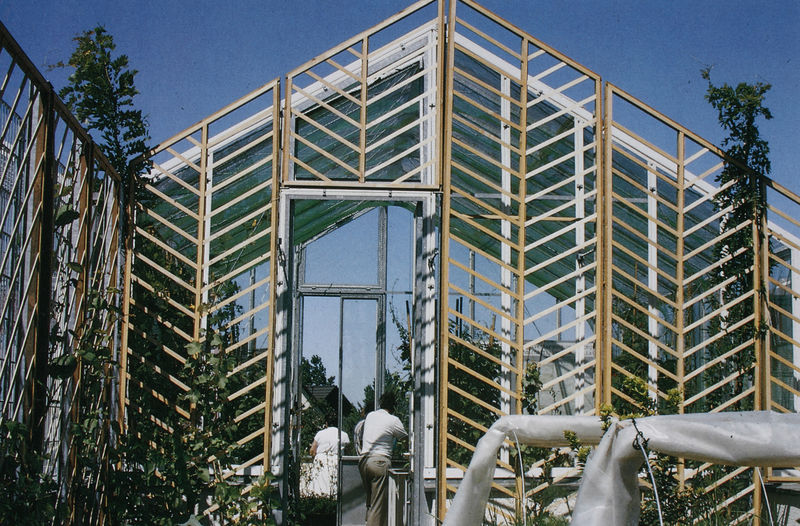
Titel: Grüne Häuser, Ansicht Wintergarten
Künstler: Thomas Herzog
Standort: Berlin
Institution: Bundesgartenschau 1985
Schlagwörter: blau, himmel, mann, schatten, weiß, grün, menschen, ocker, fenster, frau, glas, holz, licht, rücken, tür, dach, gebäude, haus, beige, architektur, gitter, sonne, paar, personen, pflanzen, garten, hellblau, himmelblau, sommer, fassade, türen, zwei, latten, gestell, foto, fotografie, photographie, gestänge, scheibe, photo, gewächse, farbfoto, gärtnerei, gewächshaus, knick, glashaus, knicke, verpackung, grüst, plastikfolie